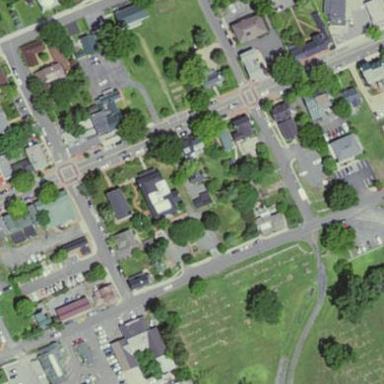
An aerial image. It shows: Cemetery.